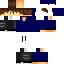
A male human skin with medium skin, wearing brown long hair dressed in a blue tshirt and black pants, featuring a closed mouth.